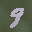
Label: 9